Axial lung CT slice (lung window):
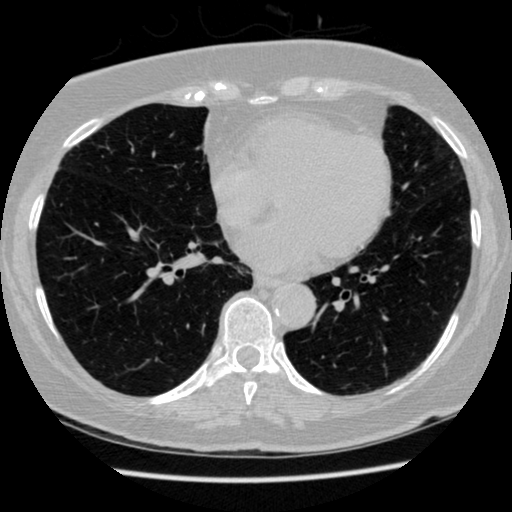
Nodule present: no